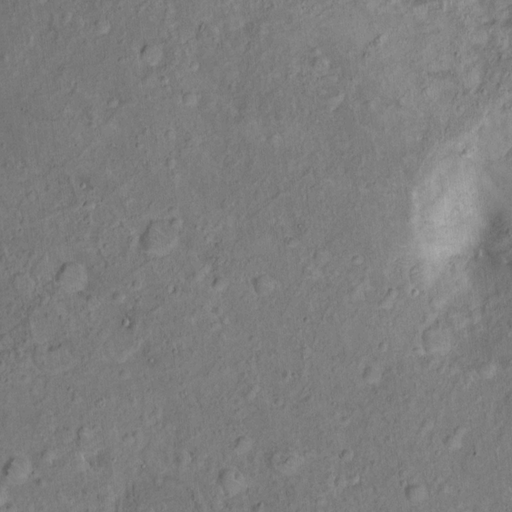
Classes present: Background, Cone